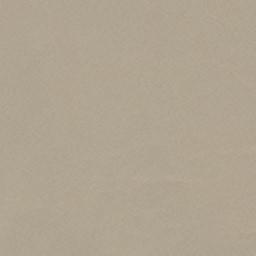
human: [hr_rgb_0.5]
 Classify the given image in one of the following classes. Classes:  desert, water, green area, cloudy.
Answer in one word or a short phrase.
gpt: desert